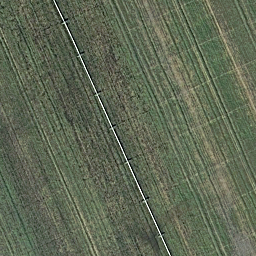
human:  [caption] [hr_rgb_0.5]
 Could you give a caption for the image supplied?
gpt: It is a piece of cropland .

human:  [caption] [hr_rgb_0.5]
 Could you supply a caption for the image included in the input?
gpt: There is a piece of farmland .

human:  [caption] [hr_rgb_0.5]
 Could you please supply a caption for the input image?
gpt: There is a piece of cropland .

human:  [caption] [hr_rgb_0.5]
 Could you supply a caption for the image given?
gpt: It is a piece of farmland .

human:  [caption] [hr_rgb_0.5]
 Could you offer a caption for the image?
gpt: Here is a piece of farmland .